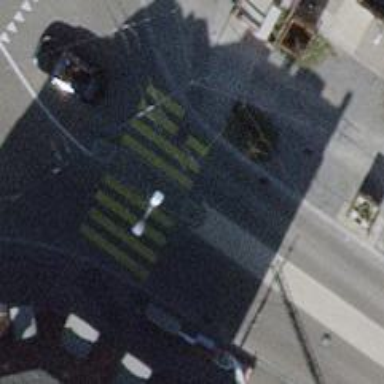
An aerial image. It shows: Uncontrolled zebra crossing with central island.